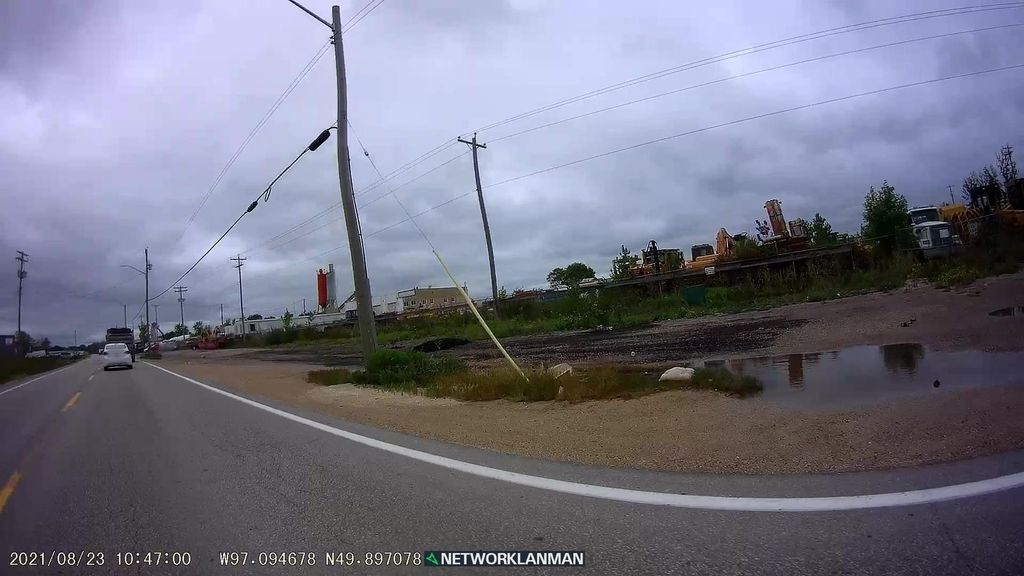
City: winnipeg